Question: It is quite annoying to see codelens reference between the field and field's attributes. It requires to add a lot of additional spaces around to make everything readable. Is it possible to display CodeLens reference above the attributes?

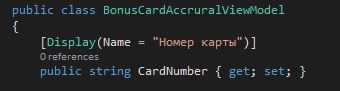
Answer: No, this is currently not possible.
If you'd like to see this, I suggest you give the product team a shout-out on the <URL>.
Though I can't disclose any details, I've seen your feedback before and I know it has been considered, but rejected.